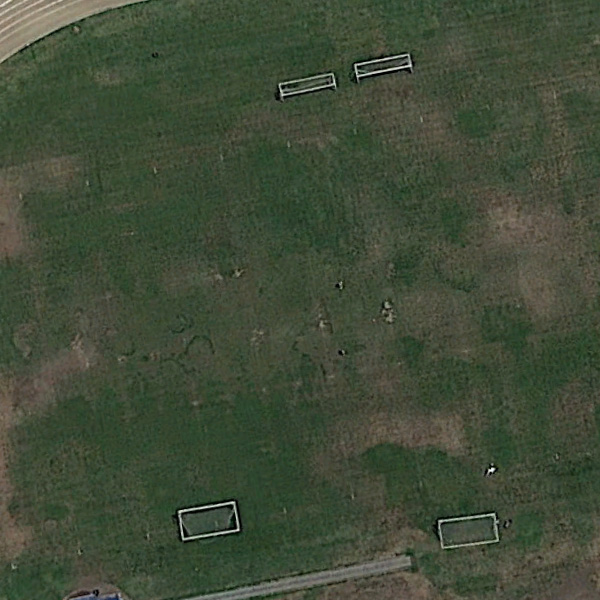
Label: Meadow